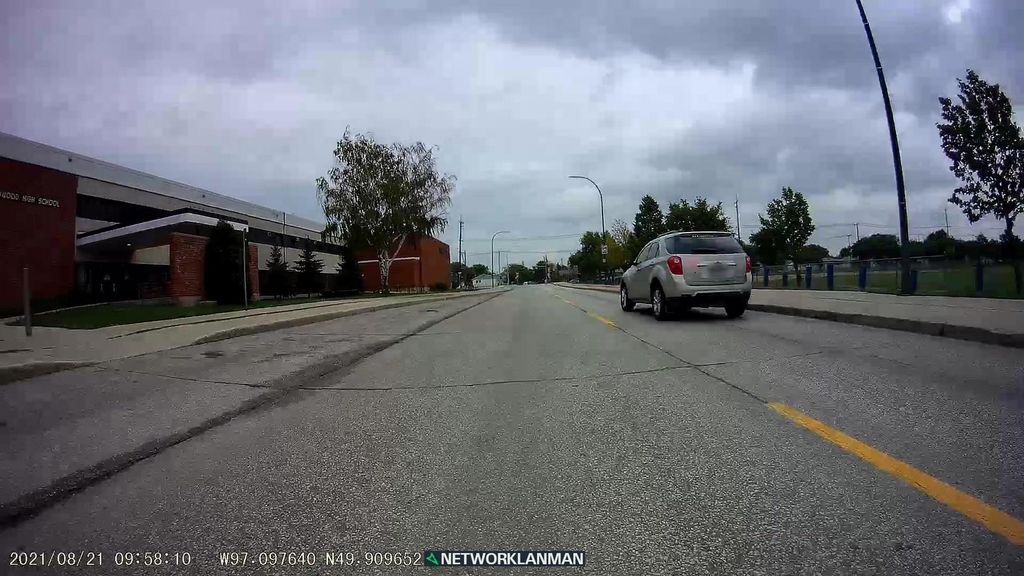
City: winnipeg